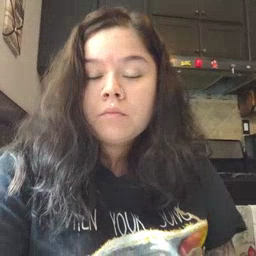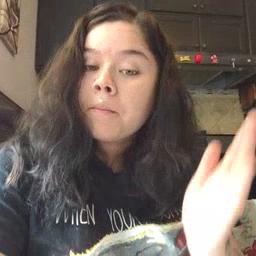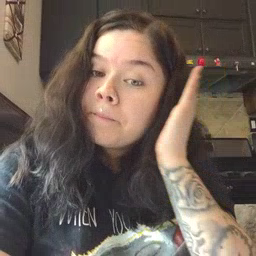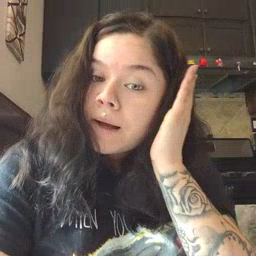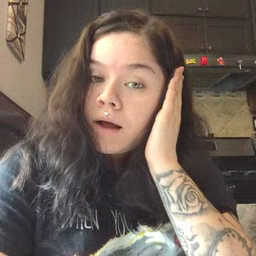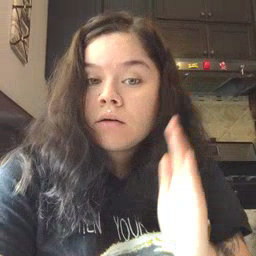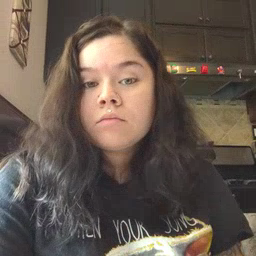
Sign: bed